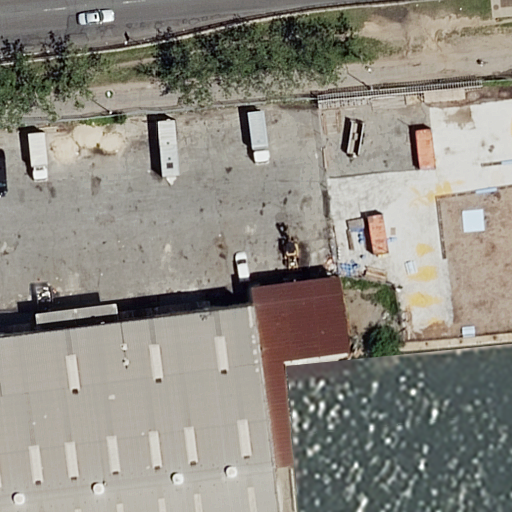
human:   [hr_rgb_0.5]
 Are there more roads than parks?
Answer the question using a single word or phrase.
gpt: yes

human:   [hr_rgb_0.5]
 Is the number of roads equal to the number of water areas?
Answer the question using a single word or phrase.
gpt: no

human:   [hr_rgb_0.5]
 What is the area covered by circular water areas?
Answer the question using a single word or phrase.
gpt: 0m2

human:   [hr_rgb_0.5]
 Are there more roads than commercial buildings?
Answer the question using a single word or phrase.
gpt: yes

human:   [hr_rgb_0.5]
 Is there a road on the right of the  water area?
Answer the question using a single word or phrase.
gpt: no

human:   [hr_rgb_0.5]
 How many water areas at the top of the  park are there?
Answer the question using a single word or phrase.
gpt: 1

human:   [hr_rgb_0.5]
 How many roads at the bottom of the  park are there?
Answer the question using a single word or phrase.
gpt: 0

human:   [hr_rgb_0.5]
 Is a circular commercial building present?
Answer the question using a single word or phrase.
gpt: no

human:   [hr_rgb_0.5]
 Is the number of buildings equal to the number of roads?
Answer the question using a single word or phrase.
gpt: no

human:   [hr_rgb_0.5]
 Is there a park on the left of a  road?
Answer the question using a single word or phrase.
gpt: yes

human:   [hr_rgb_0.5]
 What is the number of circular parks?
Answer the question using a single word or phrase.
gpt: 0

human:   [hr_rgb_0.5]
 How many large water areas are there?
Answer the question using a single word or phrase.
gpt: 1

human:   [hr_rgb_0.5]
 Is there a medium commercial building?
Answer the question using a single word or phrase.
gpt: no

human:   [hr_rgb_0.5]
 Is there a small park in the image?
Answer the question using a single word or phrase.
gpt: no

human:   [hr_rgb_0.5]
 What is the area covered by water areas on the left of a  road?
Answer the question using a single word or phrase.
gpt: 0m2

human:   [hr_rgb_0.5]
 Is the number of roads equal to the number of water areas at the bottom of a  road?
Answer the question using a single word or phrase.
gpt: no

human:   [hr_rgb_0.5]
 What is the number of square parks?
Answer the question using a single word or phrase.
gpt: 0

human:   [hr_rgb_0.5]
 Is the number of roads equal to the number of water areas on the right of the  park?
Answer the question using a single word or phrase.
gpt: no

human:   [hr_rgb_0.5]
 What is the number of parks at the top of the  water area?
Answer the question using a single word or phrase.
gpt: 0

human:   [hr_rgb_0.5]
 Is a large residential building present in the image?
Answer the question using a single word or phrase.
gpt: no

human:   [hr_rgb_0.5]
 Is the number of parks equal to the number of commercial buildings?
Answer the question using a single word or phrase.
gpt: no

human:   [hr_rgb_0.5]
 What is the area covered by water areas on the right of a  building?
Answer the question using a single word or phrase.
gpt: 0m2

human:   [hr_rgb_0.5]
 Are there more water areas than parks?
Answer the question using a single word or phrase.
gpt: no

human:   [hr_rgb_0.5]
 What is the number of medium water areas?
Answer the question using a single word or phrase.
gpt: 0

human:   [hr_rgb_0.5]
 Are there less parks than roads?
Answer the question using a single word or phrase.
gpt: yes

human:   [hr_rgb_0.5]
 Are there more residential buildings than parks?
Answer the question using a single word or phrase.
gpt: no

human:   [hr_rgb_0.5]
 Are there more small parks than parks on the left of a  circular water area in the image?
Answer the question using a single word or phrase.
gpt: no

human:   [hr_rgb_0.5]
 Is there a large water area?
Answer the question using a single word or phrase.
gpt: yes

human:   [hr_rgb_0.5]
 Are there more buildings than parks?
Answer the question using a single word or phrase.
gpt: no

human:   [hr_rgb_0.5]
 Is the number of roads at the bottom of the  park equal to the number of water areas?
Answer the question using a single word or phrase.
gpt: no

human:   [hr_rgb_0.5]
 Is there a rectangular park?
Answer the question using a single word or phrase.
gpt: yes

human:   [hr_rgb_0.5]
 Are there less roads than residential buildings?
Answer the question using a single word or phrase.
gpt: no

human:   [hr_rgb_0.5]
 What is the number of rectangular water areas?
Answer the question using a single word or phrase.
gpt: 1

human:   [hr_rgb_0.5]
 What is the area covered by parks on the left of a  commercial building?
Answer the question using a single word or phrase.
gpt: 0m2

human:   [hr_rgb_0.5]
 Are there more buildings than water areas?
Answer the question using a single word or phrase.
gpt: no

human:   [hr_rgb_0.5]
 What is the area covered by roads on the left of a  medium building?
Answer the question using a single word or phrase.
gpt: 0m2